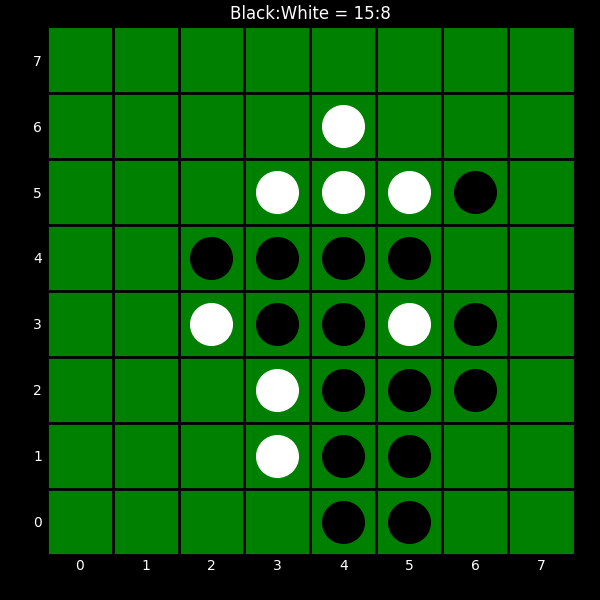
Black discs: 15
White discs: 8